Aerial crown-view tile of a tropical tree (Barro Colorado Island, Panama), acquired 20250124:
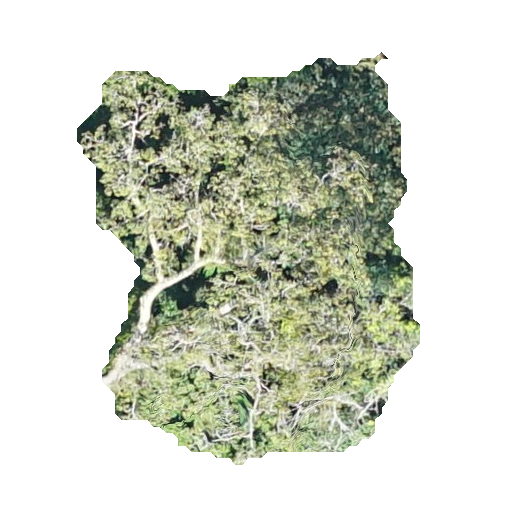
Species: Ceiba pentandra
GBIF accepted scientific name: Ceiba pentandra
Crown area: 157.624 m²